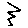
Label: zigzag